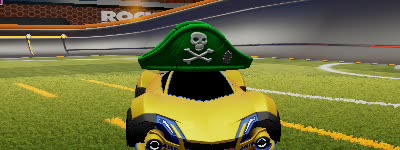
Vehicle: werewolf